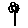
Label: flower